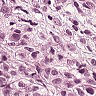
Metastatic tissue present: yes